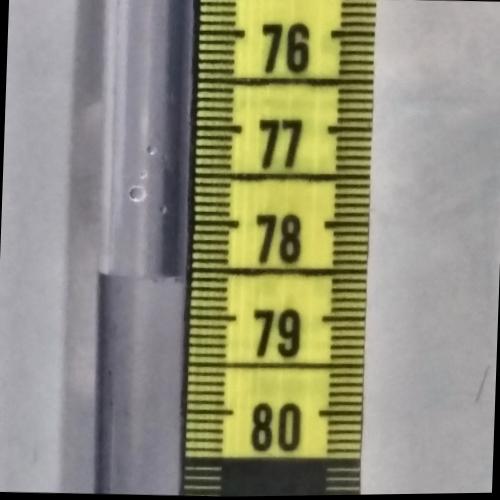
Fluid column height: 78.6 cm